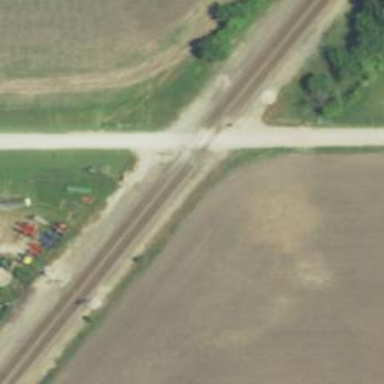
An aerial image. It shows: Railway level crossing.